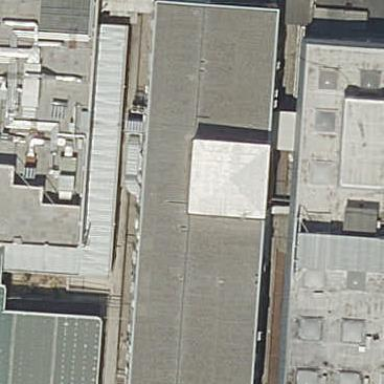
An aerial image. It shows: Hospital building.